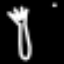
Label: fork